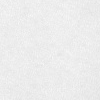
Atmospheric dust classification: dusty